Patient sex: M
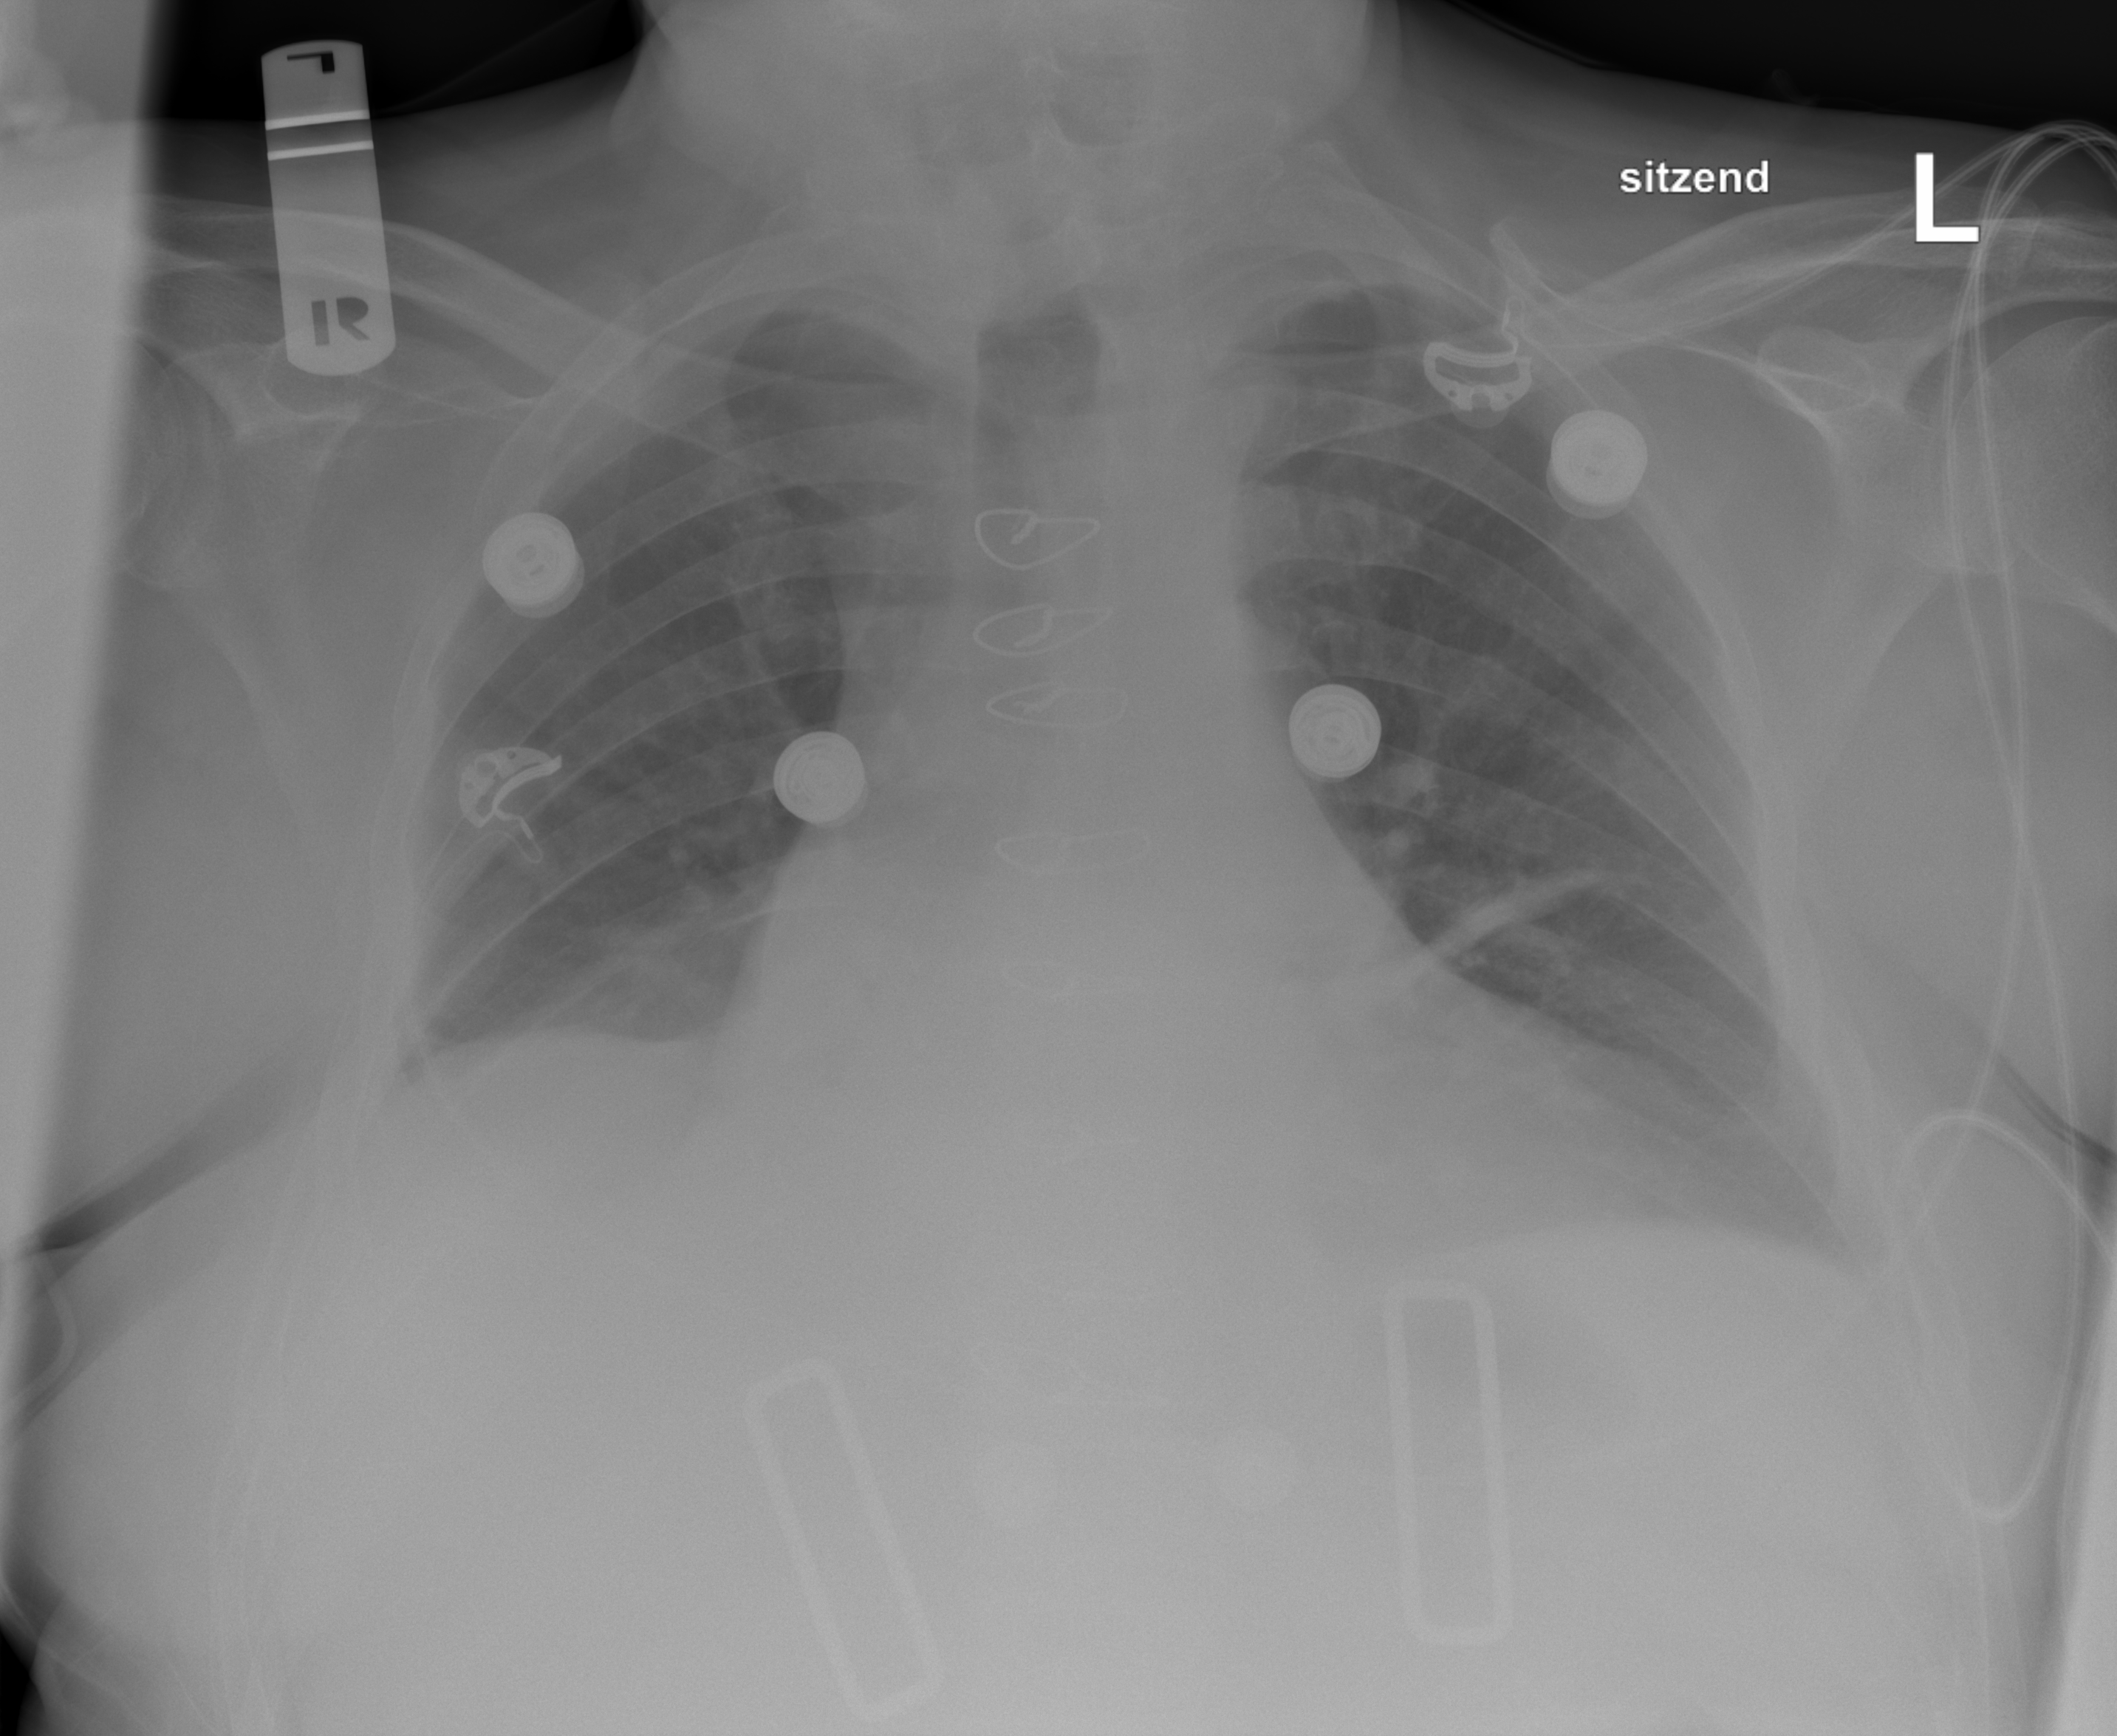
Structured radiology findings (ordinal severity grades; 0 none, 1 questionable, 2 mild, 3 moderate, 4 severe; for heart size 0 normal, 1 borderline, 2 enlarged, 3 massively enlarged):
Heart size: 2
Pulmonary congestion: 2
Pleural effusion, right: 2
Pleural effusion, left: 2
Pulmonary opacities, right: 0
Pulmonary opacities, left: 0
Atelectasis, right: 2
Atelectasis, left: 2